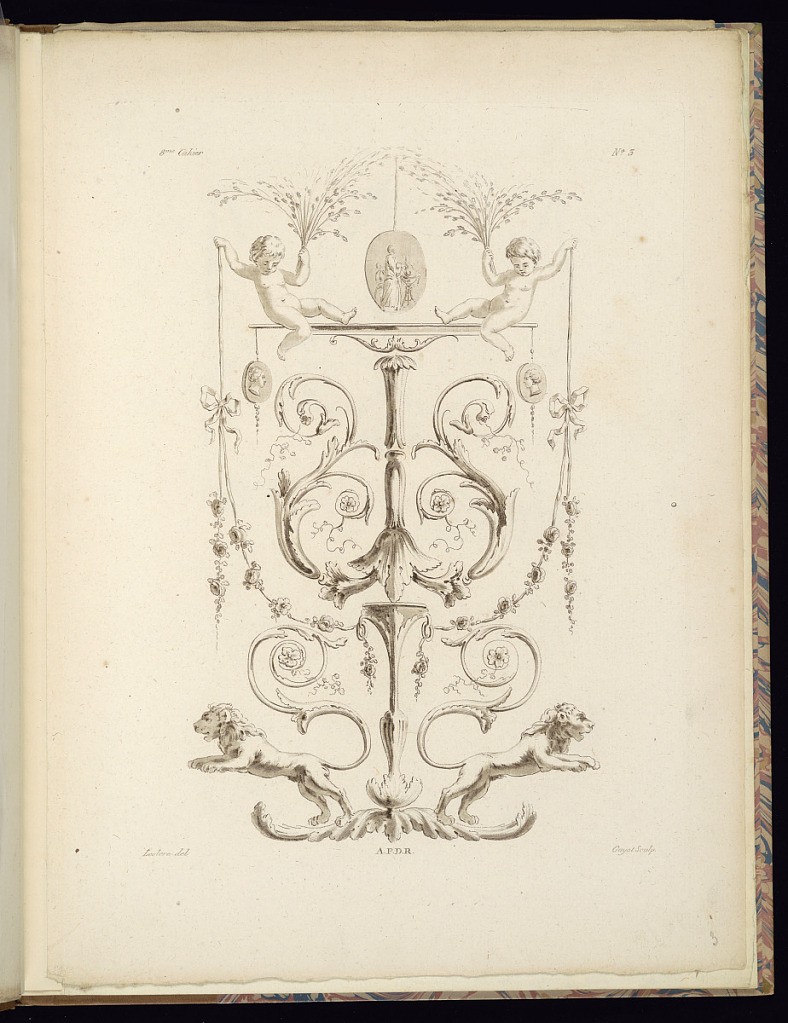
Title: Arabesque Ornament Design
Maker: Pierre Thomas Le Clerc, French, ca. 1740 - ca. 1796
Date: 1788
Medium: Aquatint and etching on laid paper
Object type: Print
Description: Arabesque ornament design featuring neo-classical grotesque motifs, scrolling acanthus leaves, portrait roundels, fleurons, putti, ribbons and floral festoons, rosettes, and lions. The plate is numbered and signed.